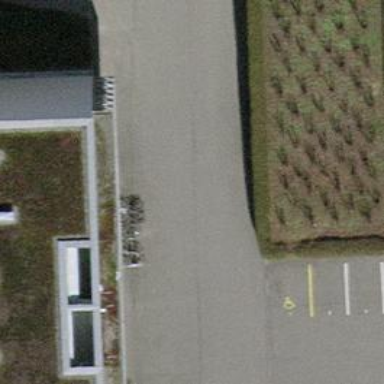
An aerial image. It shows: Bicycle parking area with bollard.